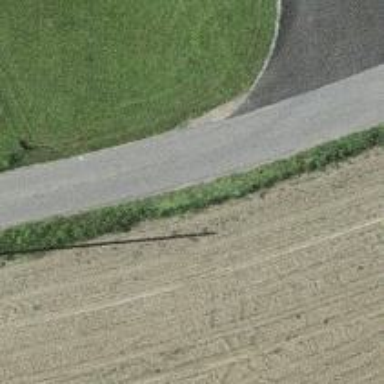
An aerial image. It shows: Track with grade 1 quality.